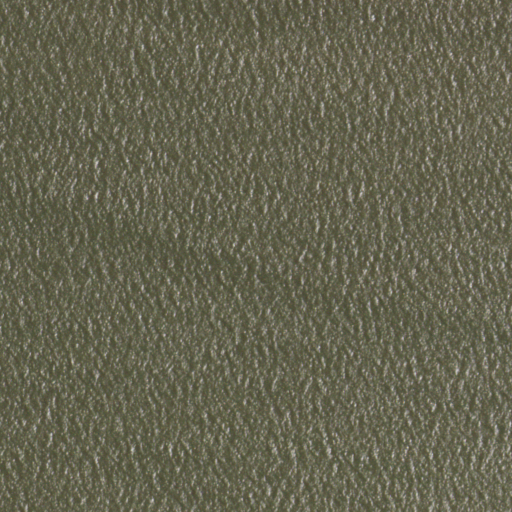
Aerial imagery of gap in Louisiana named Elephant Point Pass containing only open water